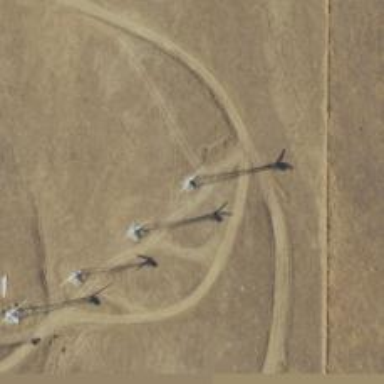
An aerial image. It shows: Wind power generator with wind turbines.